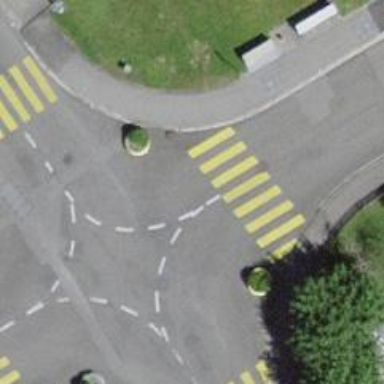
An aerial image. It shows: Uncontrolled zebra crossing on the road.